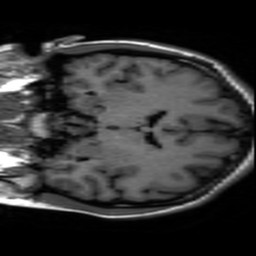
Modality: inplaneT1
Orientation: coronal
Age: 18
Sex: female
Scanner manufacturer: ge
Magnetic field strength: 3 T
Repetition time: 2.499 s
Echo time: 0.02513 s